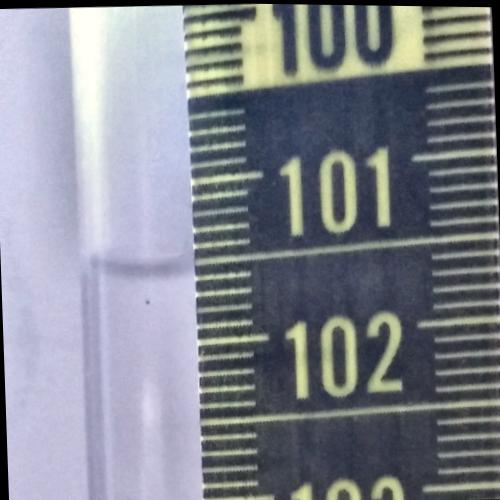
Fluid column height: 101.5 cm